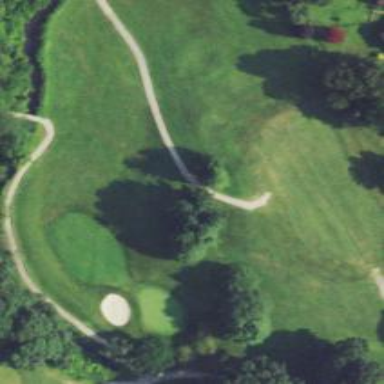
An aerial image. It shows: Asphalt path that serves as golf cartpath.